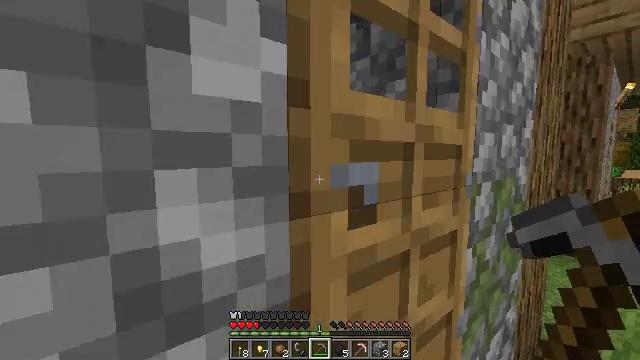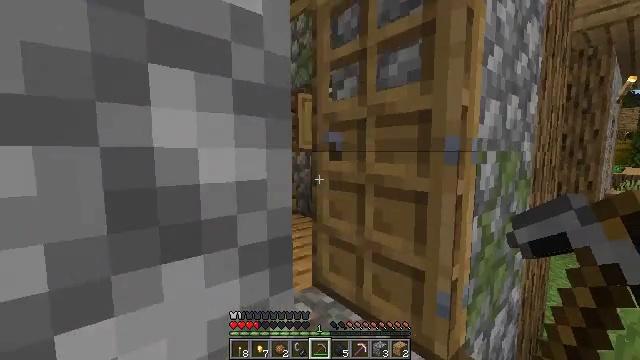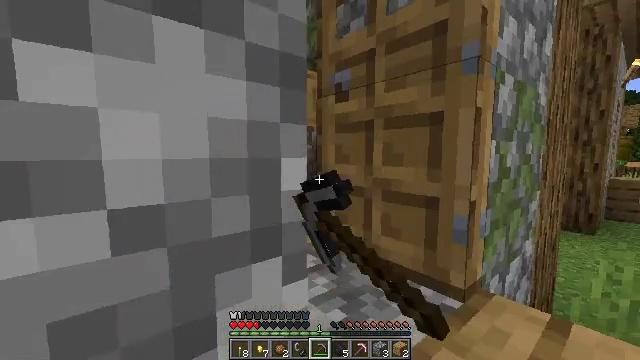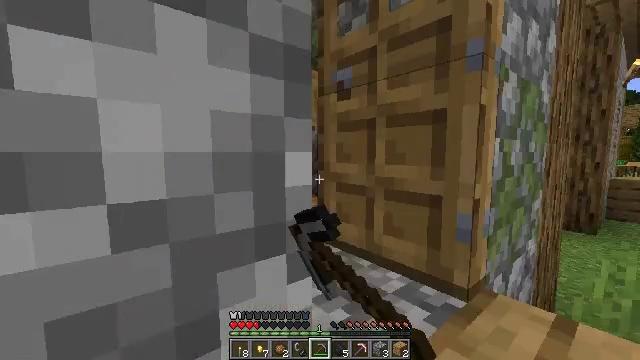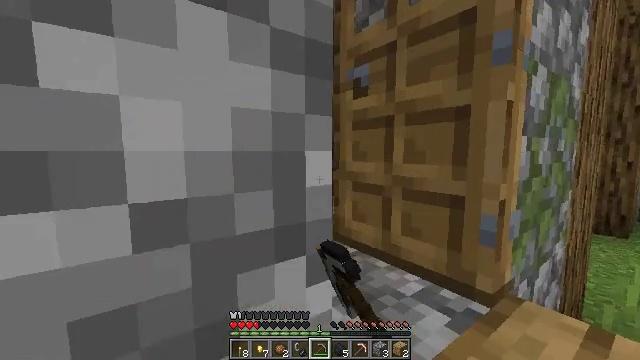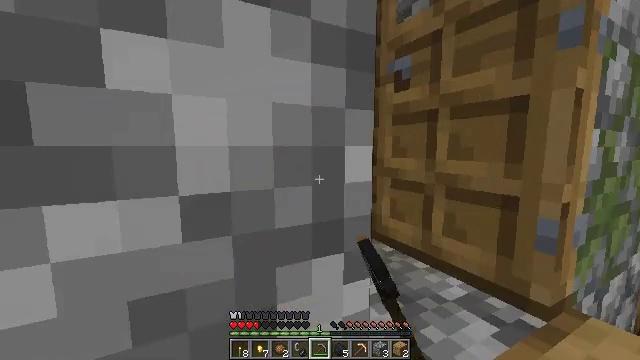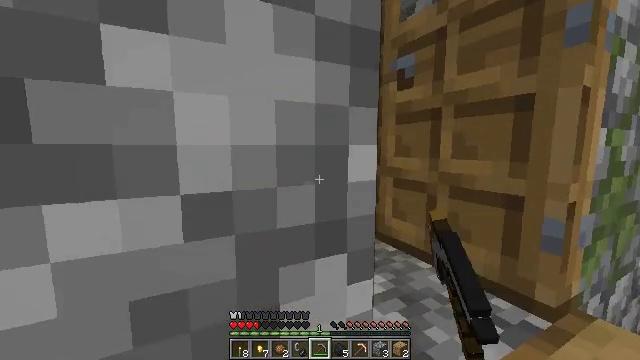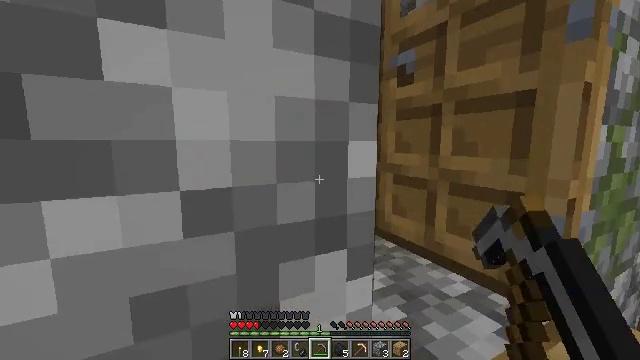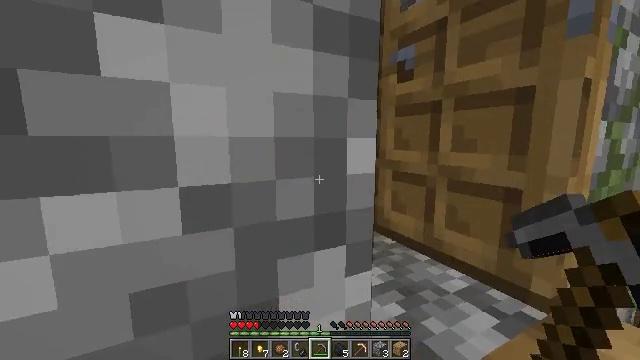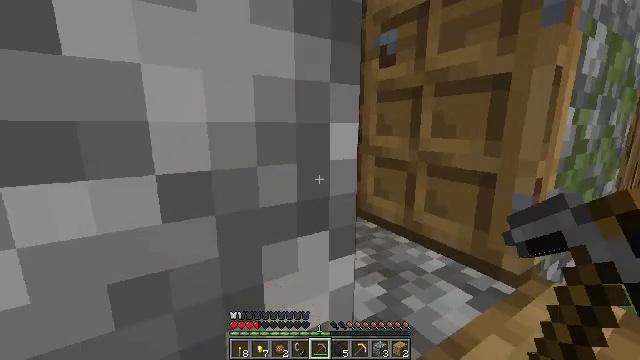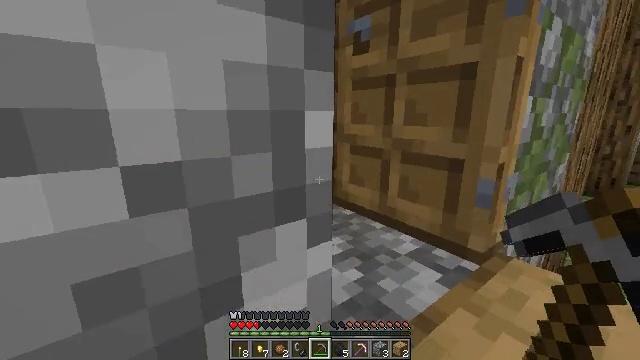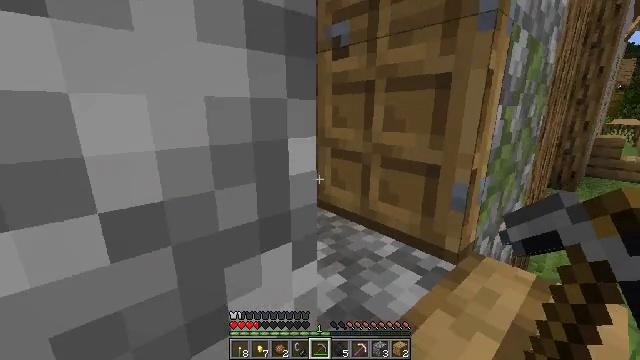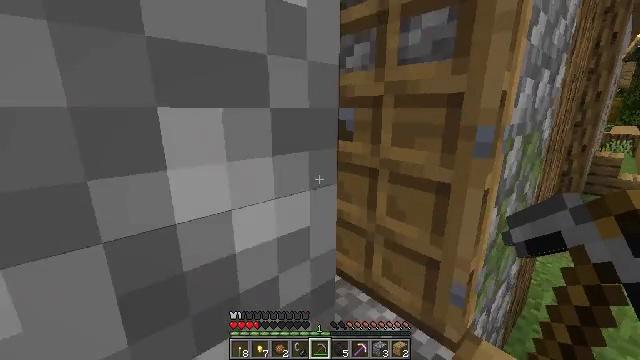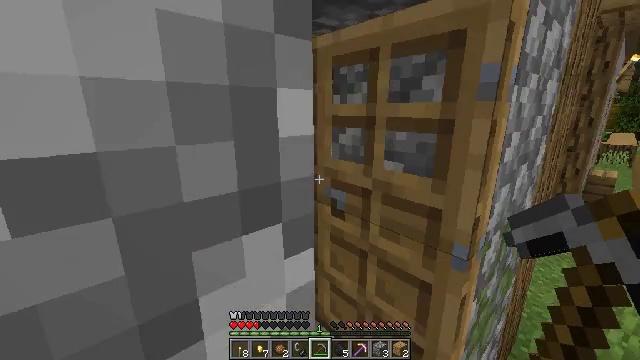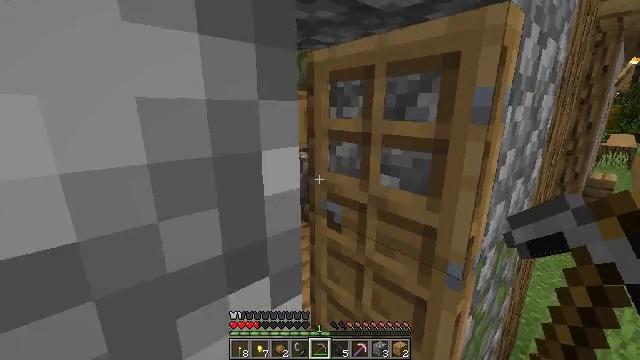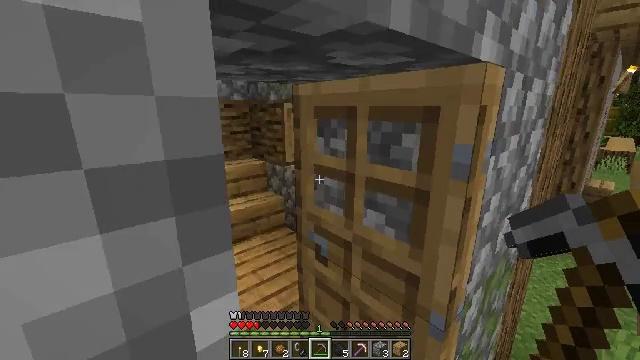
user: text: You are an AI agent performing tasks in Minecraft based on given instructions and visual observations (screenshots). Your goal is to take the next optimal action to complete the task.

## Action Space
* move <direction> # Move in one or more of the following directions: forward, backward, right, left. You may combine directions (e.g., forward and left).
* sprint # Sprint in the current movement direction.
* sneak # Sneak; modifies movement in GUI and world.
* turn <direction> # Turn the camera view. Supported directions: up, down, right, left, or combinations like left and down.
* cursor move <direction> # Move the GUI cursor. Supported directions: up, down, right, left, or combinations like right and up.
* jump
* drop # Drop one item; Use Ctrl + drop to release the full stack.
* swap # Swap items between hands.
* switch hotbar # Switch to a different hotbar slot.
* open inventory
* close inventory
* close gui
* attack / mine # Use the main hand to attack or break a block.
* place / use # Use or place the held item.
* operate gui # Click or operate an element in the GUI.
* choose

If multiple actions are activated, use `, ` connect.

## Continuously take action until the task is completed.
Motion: motion action
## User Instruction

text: Collect oak stairs from a structure.
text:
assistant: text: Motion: use / place
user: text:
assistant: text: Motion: use / place
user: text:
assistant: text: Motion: use / place
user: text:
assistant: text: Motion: turn left
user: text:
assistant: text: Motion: turn left
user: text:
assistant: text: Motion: no_op
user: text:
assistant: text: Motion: no_op
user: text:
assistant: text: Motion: no_op
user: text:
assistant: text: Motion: turn right and down
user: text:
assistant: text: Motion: turn right and down
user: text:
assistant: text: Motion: move forward, turn right and down, jump
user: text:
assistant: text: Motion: move forward, jump
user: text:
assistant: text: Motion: move forward, jump
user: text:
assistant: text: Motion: move forward, jump
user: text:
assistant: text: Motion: move forward, jump
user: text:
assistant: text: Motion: move forward, jump
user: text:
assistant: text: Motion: turn left, jump
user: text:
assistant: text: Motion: turn left
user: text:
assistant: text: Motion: turn left
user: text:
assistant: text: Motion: no_op
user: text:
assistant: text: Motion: move forward, turn left
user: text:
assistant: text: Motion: move forward, turn left
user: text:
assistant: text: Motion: move forward, turn left
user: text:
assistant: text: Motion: move forward, turn left
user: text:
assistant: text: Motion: move forward, turn left
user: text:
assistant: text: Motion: turn left
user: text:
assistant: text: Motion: turn left
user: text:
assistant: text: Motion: no_op
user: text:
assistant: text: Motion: no_op
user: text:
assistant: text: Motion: no_op